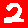
Digit: 2